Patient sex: M
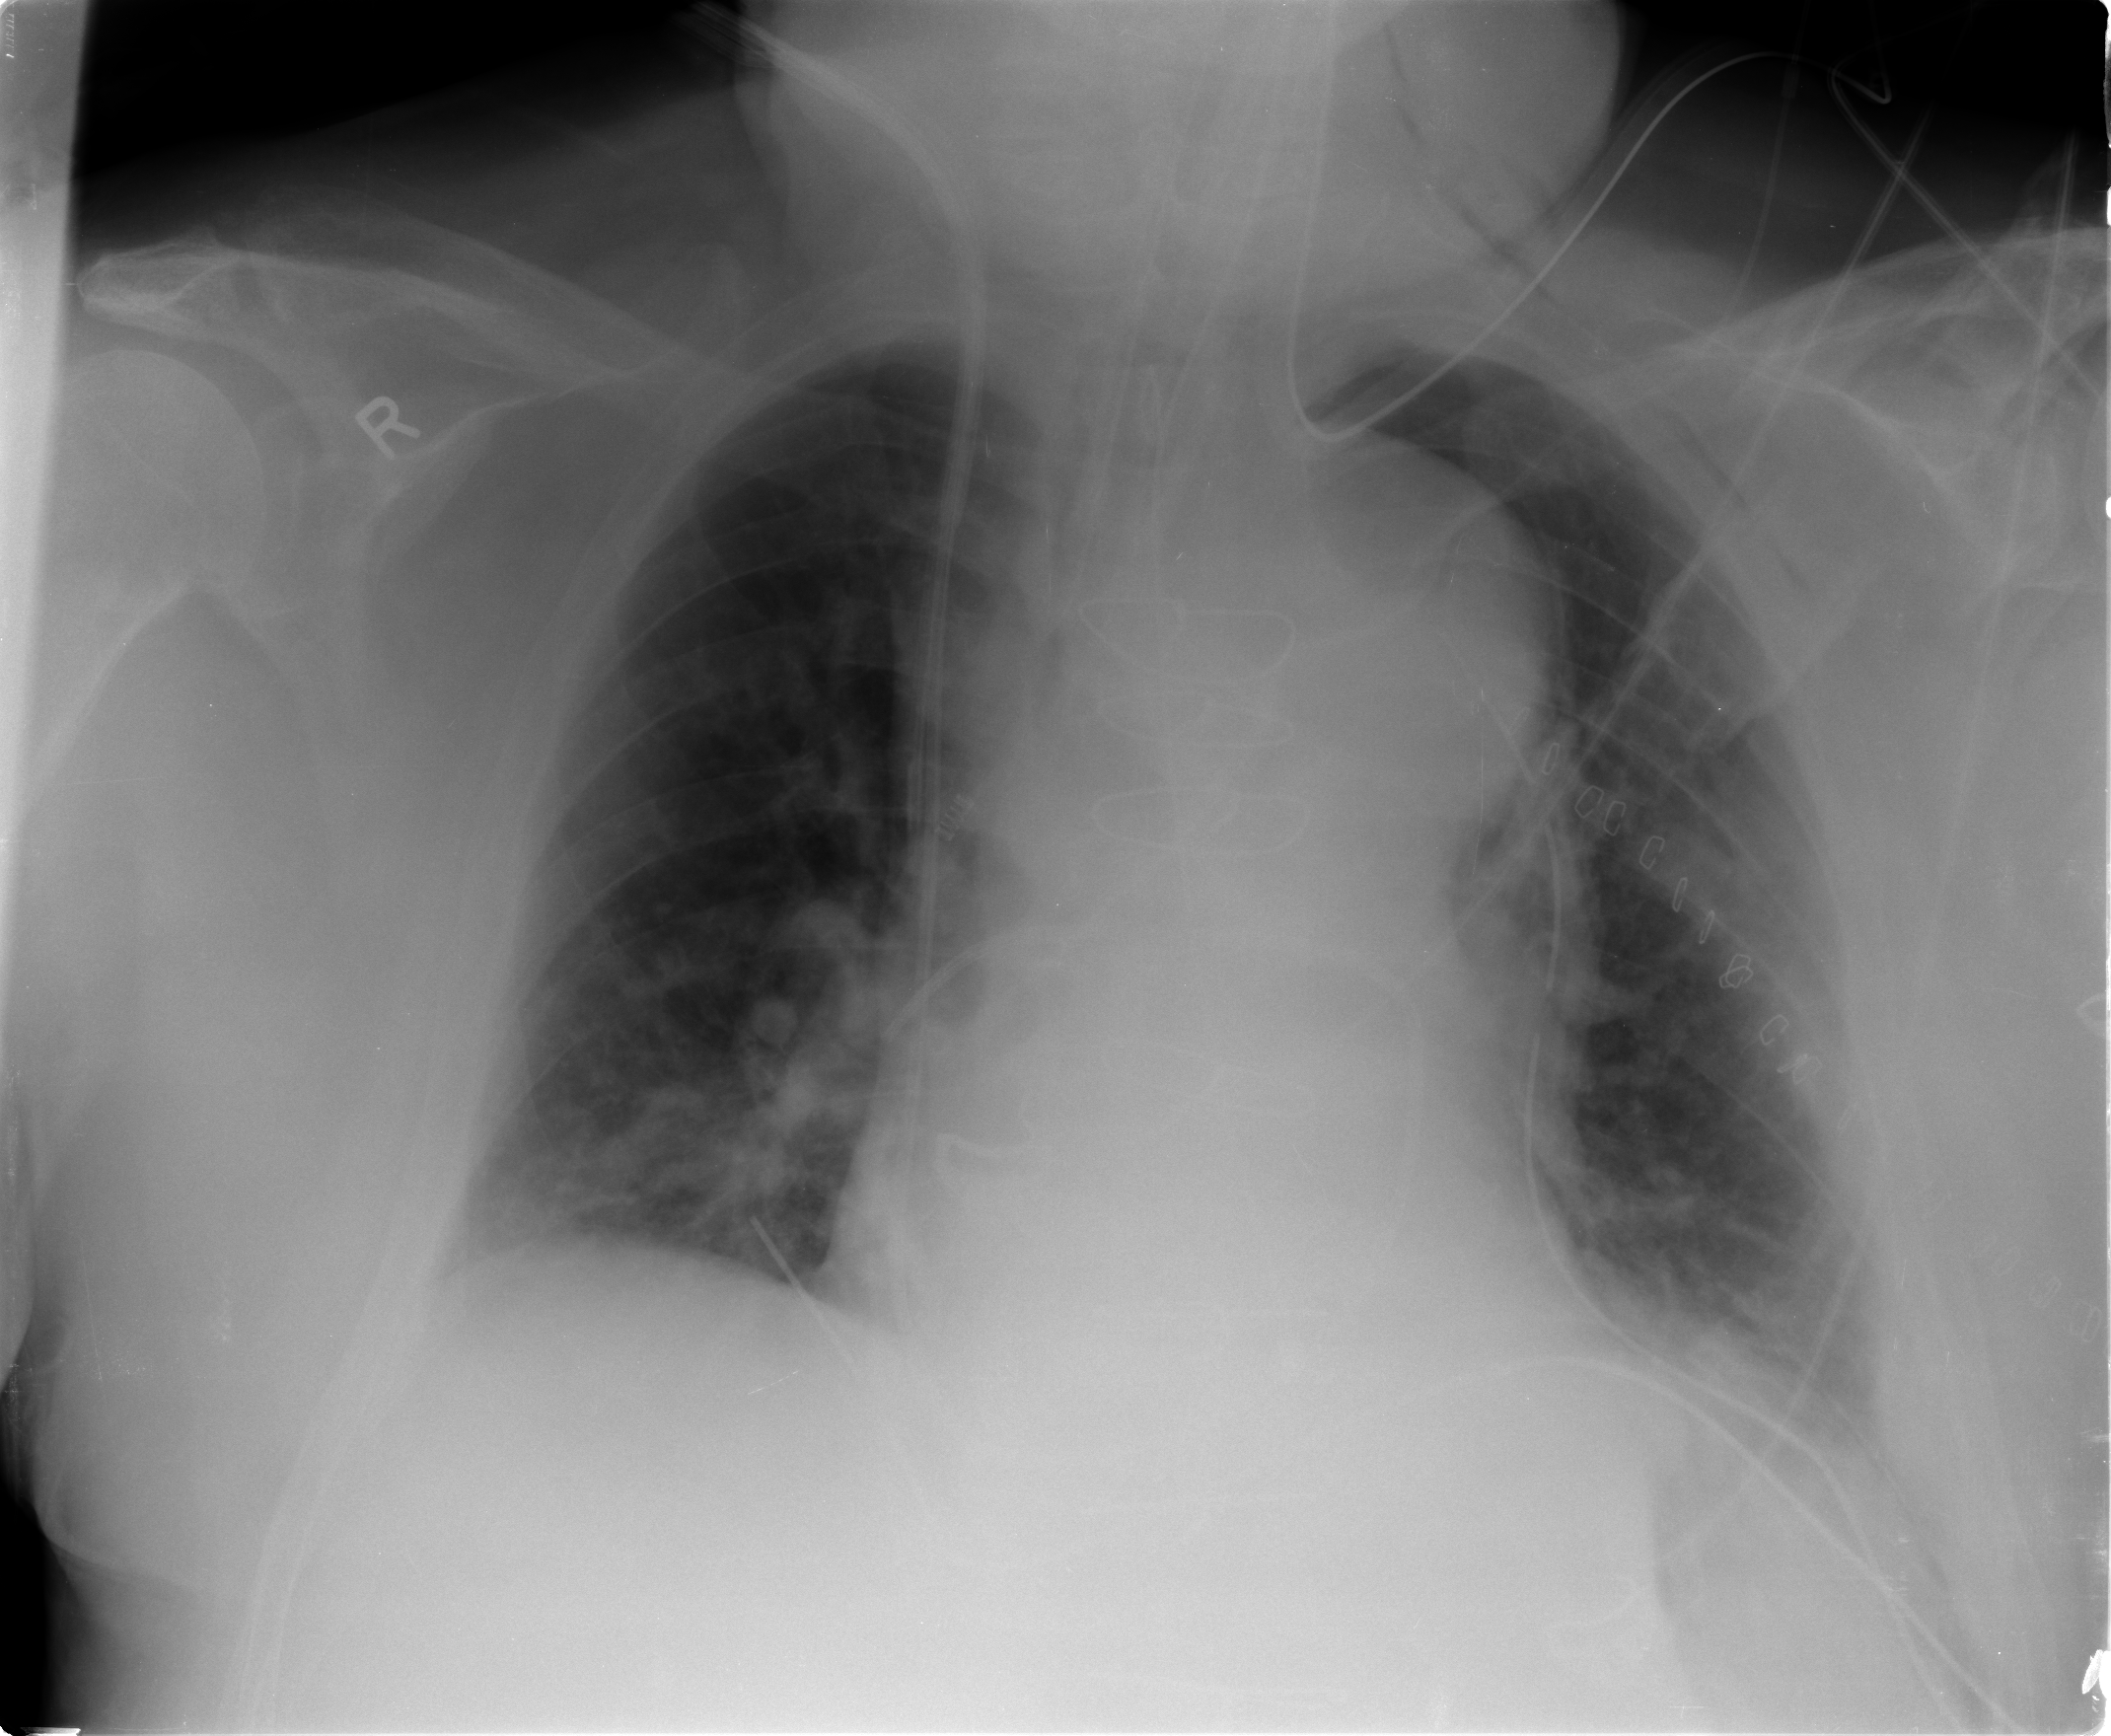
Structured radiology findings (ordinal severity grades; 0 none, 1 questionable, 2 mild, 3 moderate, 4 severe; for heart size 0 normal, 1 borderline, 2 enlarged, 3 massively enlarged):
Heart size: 2
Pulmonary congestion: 2
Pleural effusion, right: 0
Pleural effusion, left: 1
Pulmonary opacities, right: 2
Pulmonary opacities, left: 2
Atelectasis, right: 2
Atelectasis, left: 2